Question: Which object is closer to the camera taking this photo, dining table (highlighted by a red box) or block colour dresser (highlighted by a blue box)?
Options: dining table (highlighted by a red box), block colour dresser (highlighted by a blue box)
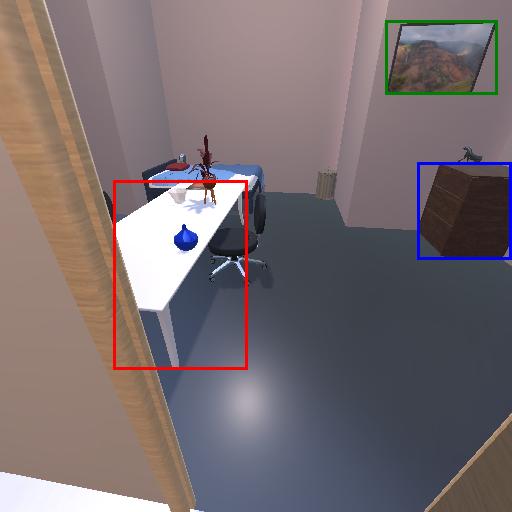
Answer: dining table (highlighted by a red box)